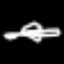
Label: airplane